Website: home-depot
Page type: billing-address
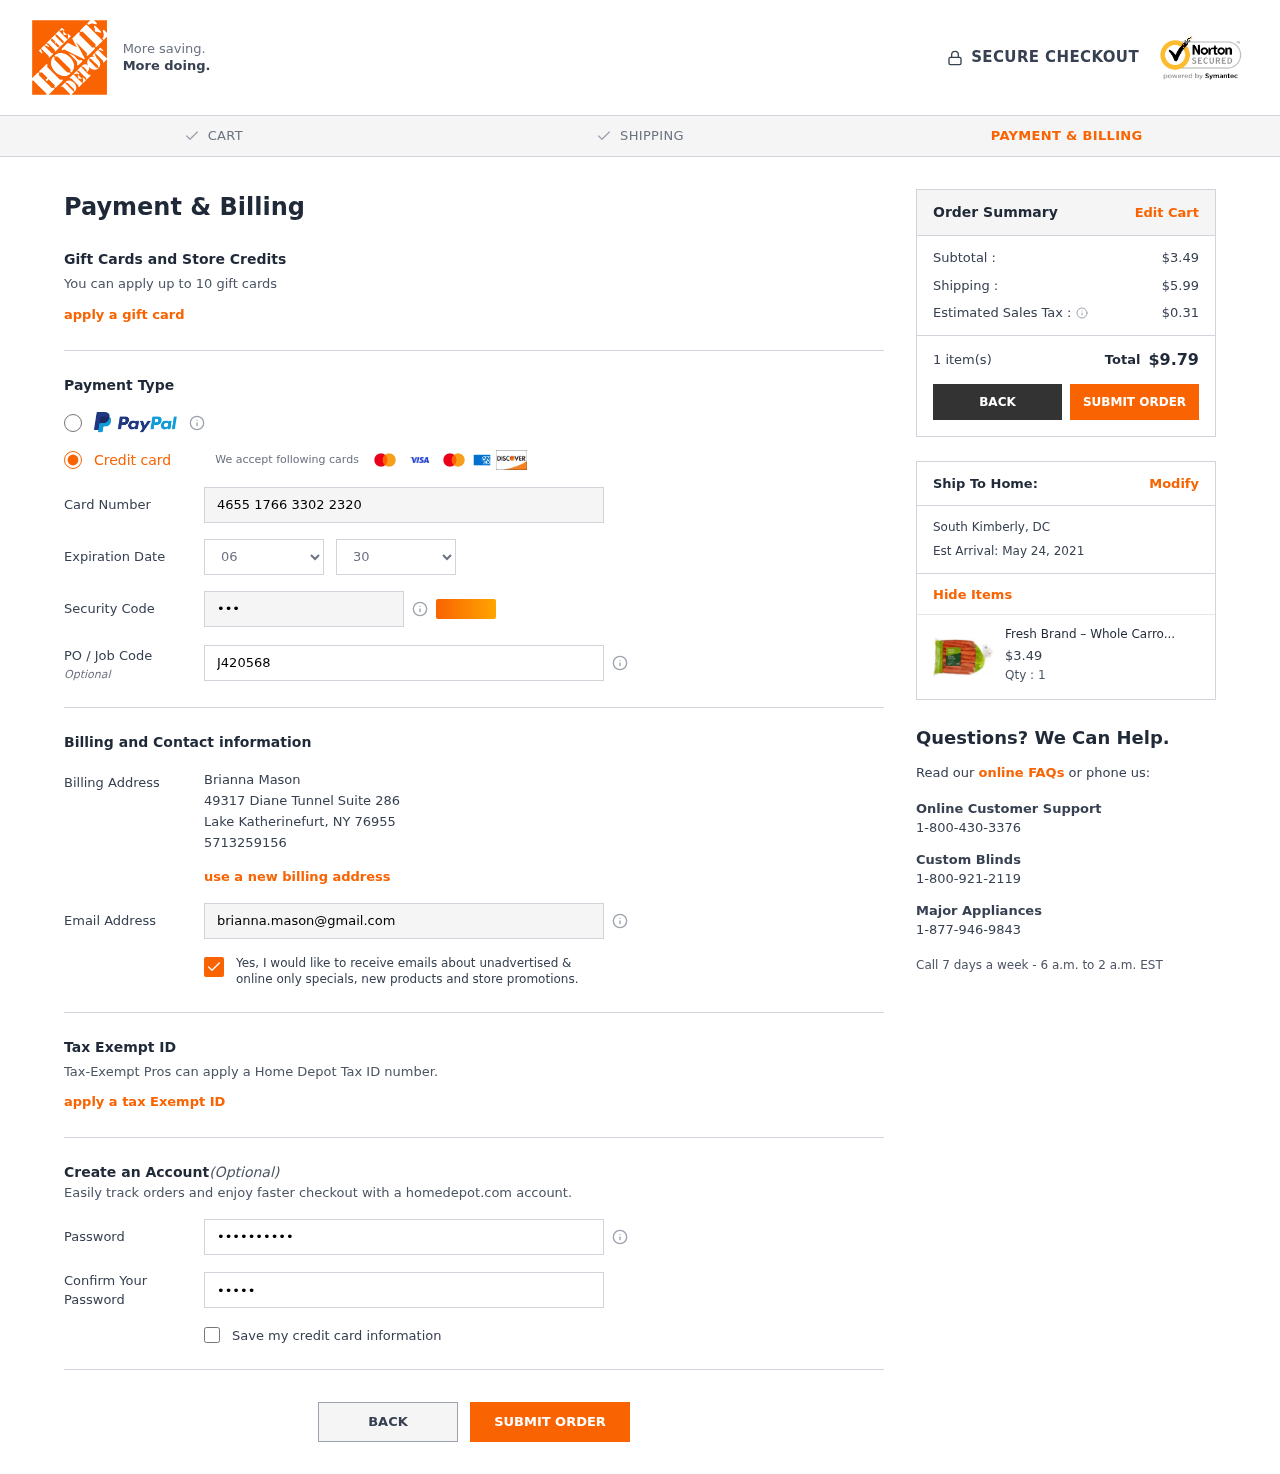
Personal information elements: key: PII_CARD_CVV
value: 590
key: PII_CARD_EXPIRY_MONTH
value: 06
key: PII_CARD_EXPIRY_YEAR
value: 30
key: PII_CARD_NUMBER
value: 4655 1766 3302 2320
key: PII_CITY
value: Lake Katherinefurt
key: PII_CITY2
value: South Kimberly
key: PII_EMAIL
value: brianna.mason@gmail.com
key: PII_FULLNAME
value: Brianna Mason
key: PII_JOB_CODE
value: J420568
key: PII_PHONE
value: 5713259156
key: PII_POSTCODE
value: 76955
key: PII_STATE_ABBR
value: NY
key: PII_STATE_ABBR2
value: DC
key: PII_STREET
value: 49317 Diane Tunnel Suite 286
Product elements: key: PRODUCT1_NAME
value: Fresh Brand – Whole Carrots, 5 lb
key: PRODUCT1_PRICE
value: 3.49
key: PRODUCT1_QUANTITY
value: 1
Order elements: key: ORDER_SUBTOTAL
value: $3.49
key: ORDER_SHIPPING_COST
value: $5.99
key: ORDER_TAX
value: $0.31
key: ORDER_NUM_ITEMS
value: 1 item(s)
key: ORDER_TOTAL
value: $9.79
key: ORDER_DELIVERY_DATE
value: Est Arrival: May 24, 2021